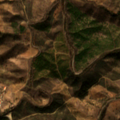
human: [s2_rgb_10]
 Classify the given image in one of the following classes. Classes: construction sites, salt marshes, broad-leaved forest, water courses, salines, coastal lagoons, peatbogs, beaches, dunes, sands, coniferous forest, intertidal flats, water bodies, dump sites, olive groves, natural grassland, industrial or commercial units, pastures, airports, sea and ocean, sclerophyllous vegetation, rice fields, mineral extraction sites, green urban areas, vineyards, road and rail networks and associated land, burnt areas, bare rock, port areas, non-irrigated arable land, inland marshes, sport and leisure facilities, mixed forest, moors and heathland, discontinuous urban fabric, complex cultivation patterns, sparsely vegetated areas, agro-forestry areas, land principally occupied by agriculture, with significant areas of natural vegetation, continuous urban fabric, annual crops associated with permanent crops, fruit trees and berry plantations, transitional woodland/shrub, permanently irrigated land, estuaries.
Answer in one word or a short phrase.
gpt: land principally occupied by agriculture, with significant areas of natural vegetation, sclerophyllous vegetation, transitional woodland/shrub